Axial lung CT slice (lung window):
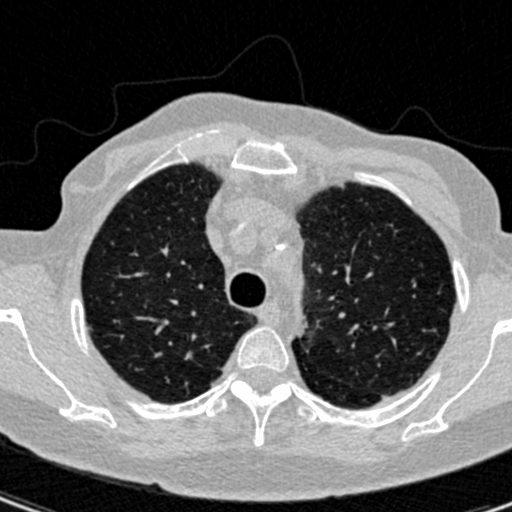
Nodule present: no